Question: I'm trying to set a default value on an inputText field that has a dateTimeHelper associated with it. The following computed default value works:
'''
return @Today();
'''

However, I need to set the default date value 7 days from a date that is stored as a string on a document. So I tried the following:
'''
var date:NotesDateTime = session.createDateTime(doc.getItemValue("EffDate")[0]);
log.logEvent("date= " + date); // returns 09/01/2013
var newDate = new Date(date);
log.logEvent("newDate= " + newDate); // returns NaN
var datePlus7 = @Adjust(newDate,0,0,7,0,0,0,"[InLocalTime]");
log.logEvent("datePlus7= " + datePlus7); // returns NaN
return datePlus7;
'''
Which does not work because datePlus7 is NaN. Any ideas are greatly appreciated.
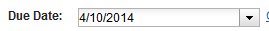
Answer: Use method 'toJavaDate()' of DateTime class instead of Date constructor "new Date(date)":
'''
var newDate = date.toJavaDate()
'''